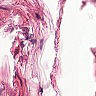
Metastatic tissue present: no